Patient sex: M
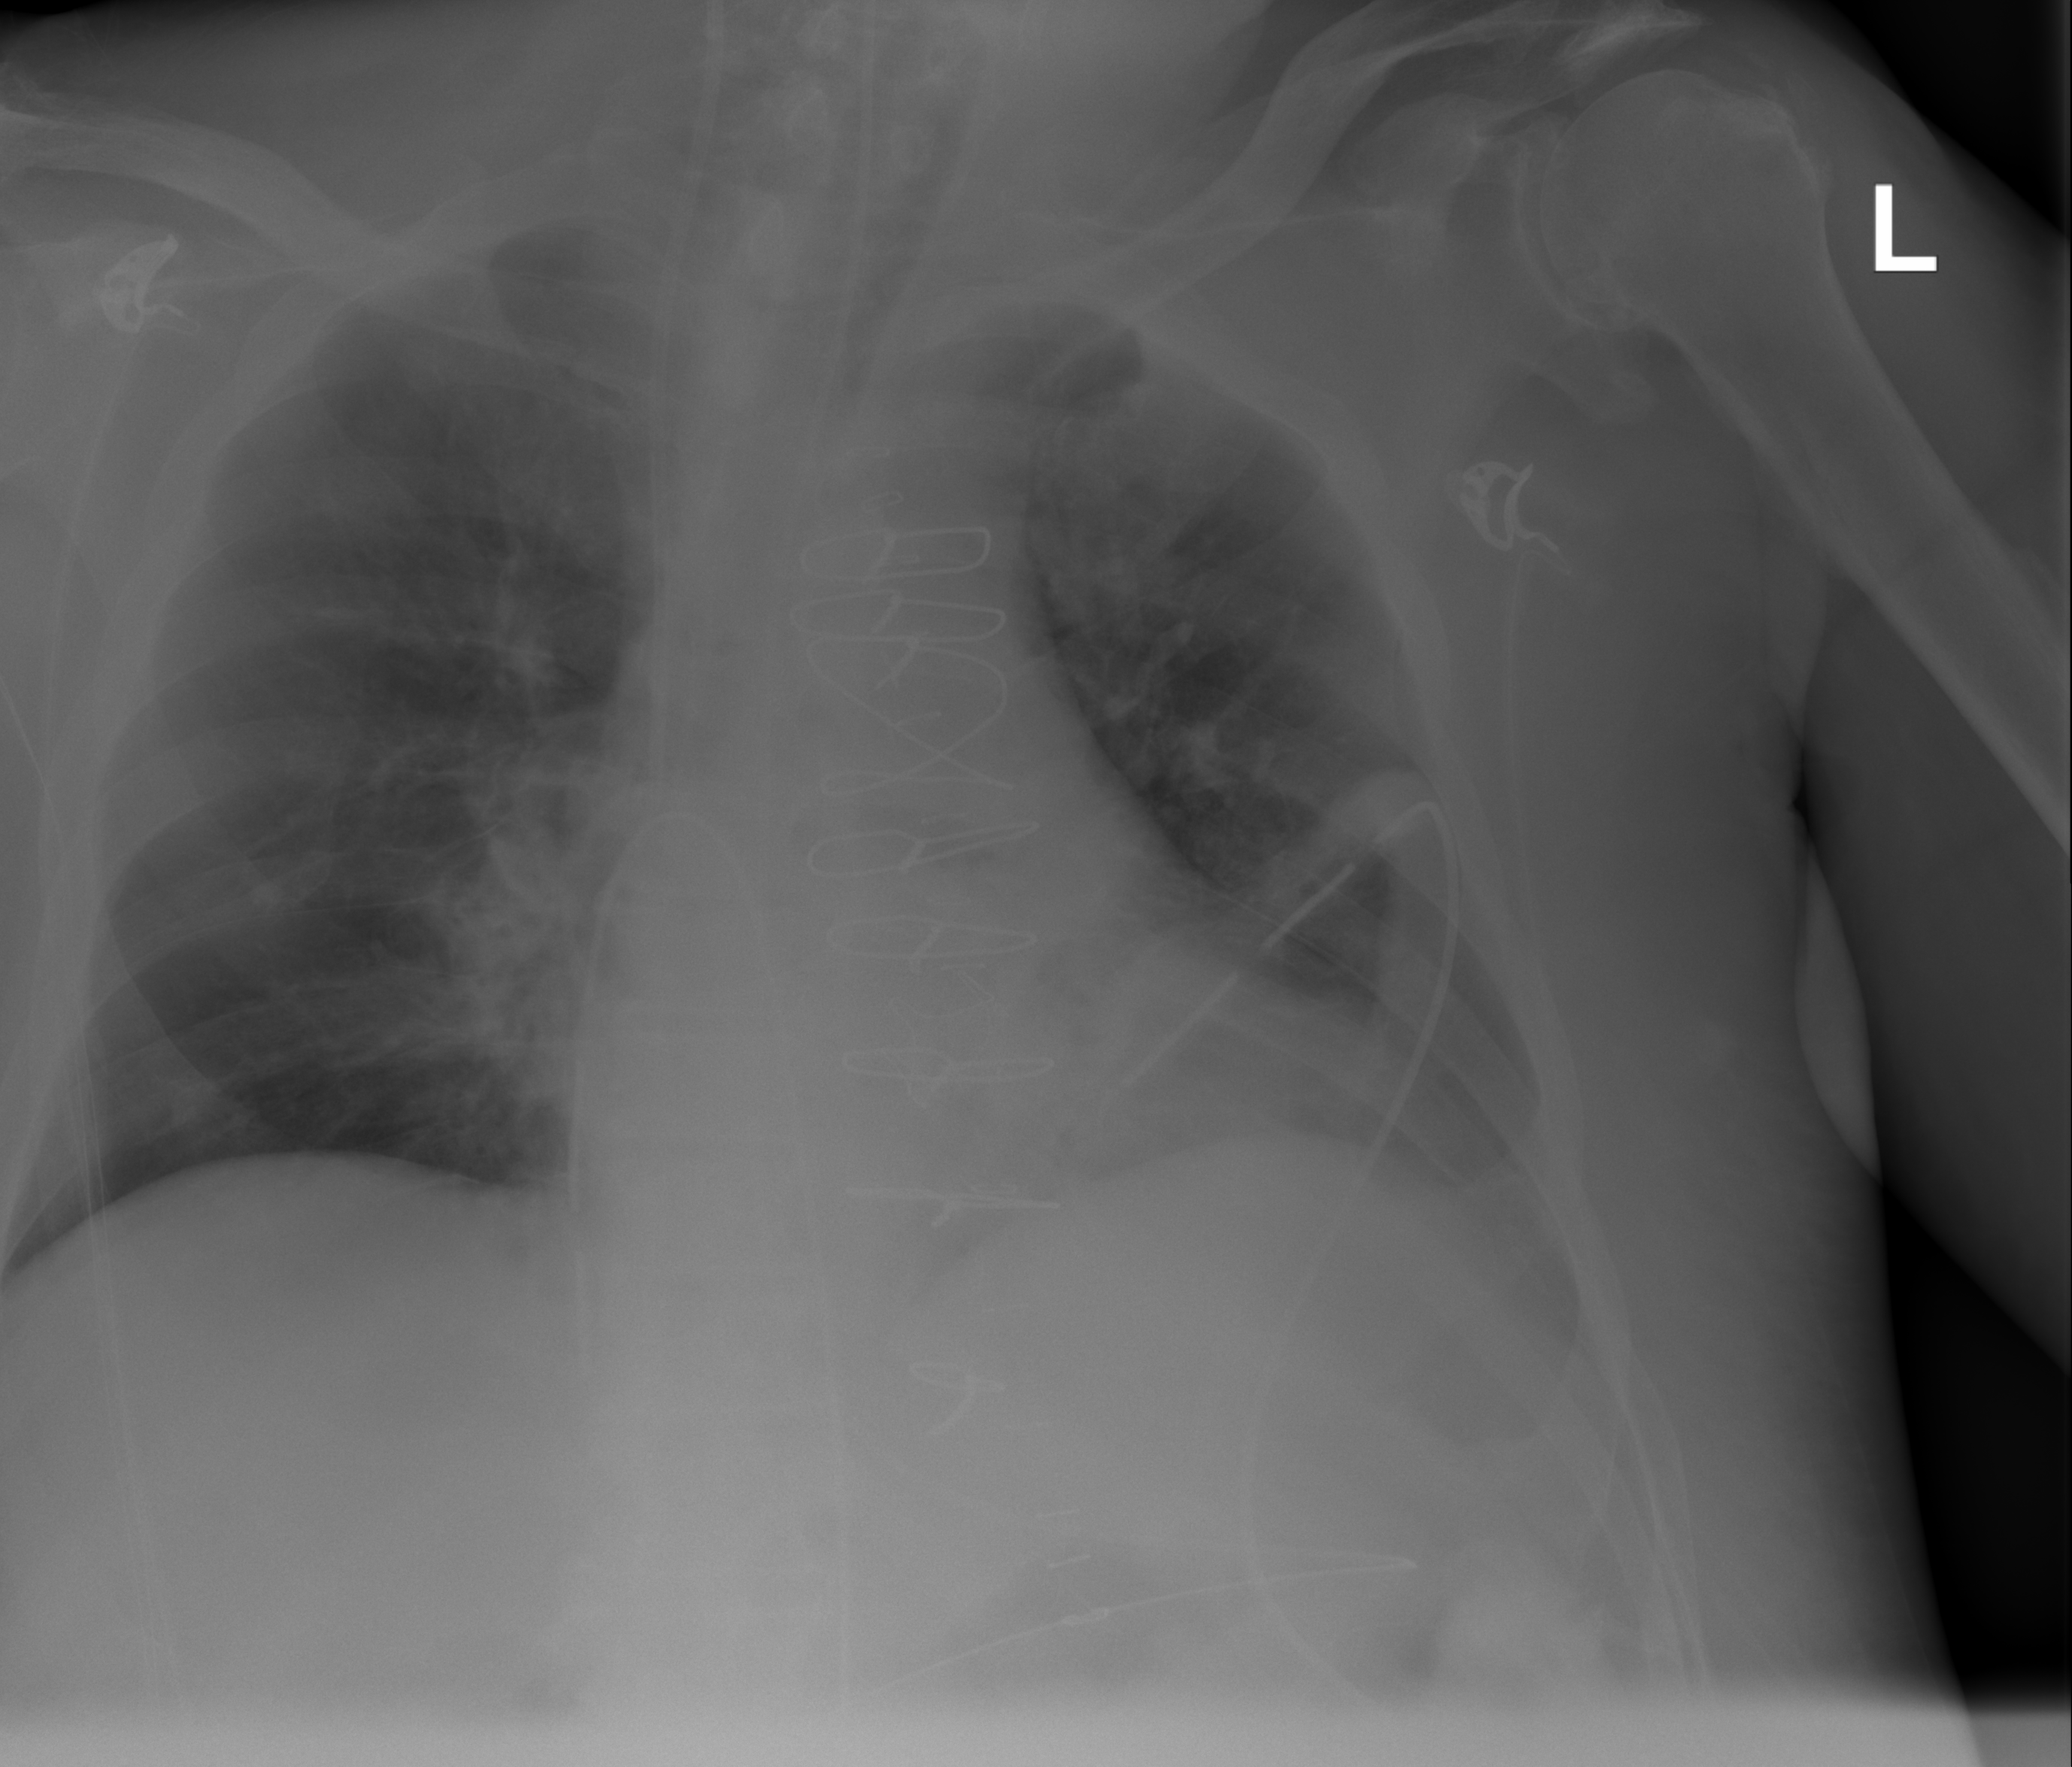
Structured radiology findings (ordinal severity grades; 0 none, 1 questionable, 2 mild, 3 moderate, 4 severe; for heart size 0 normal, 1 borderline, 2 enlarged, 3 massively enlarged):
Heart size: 2
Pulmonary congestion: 0
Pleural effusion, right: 2
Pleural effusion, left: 2
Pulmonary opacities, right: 0
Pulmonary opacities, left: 0
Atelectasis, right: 2
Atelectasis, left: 2